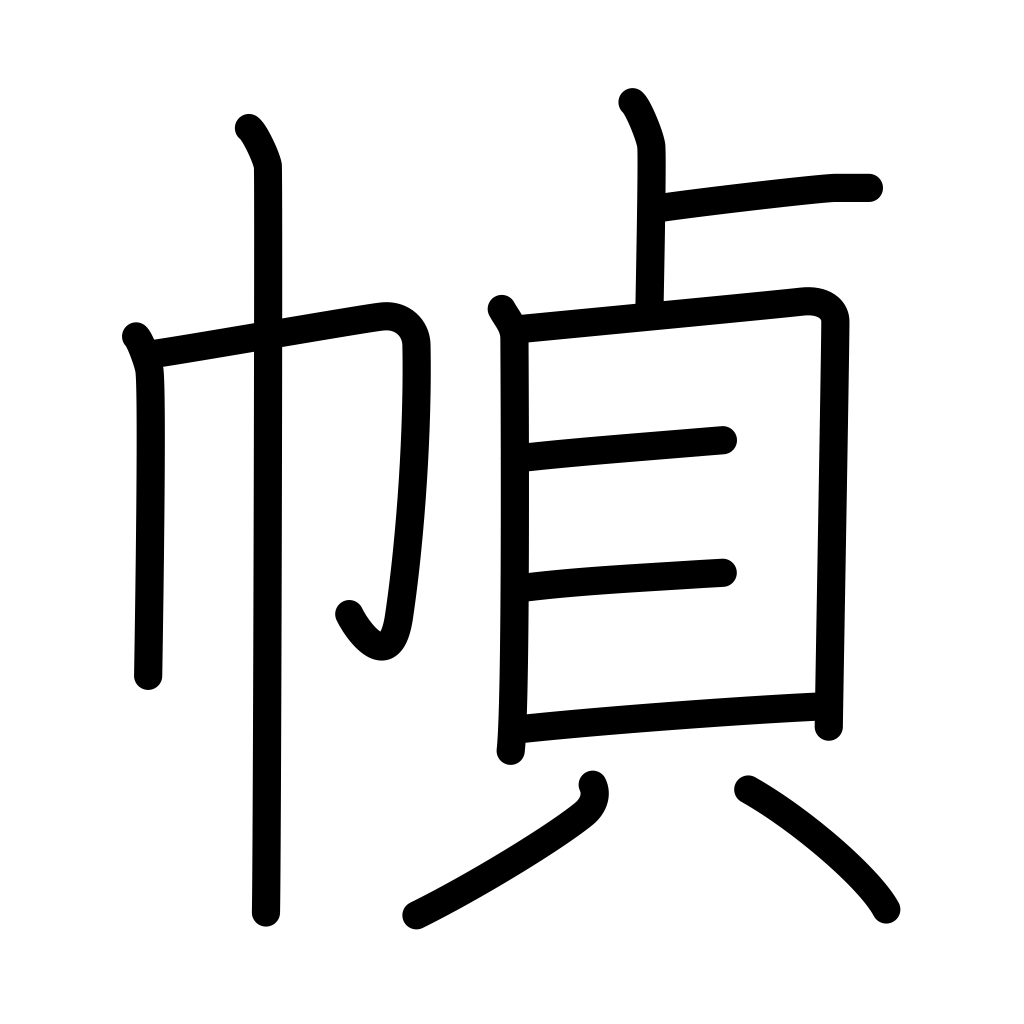
Meaning: making books or scrolls